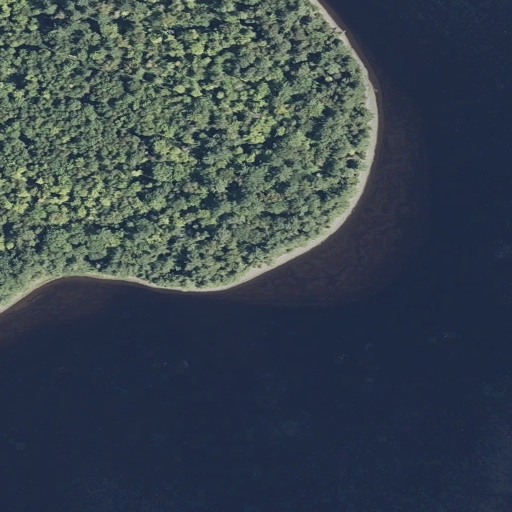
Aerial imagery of cape in Maine named Potato Point containing open water, deciduous forest, mixed forest, woody wetlands, evergreen forest, and herbaceous wetlands